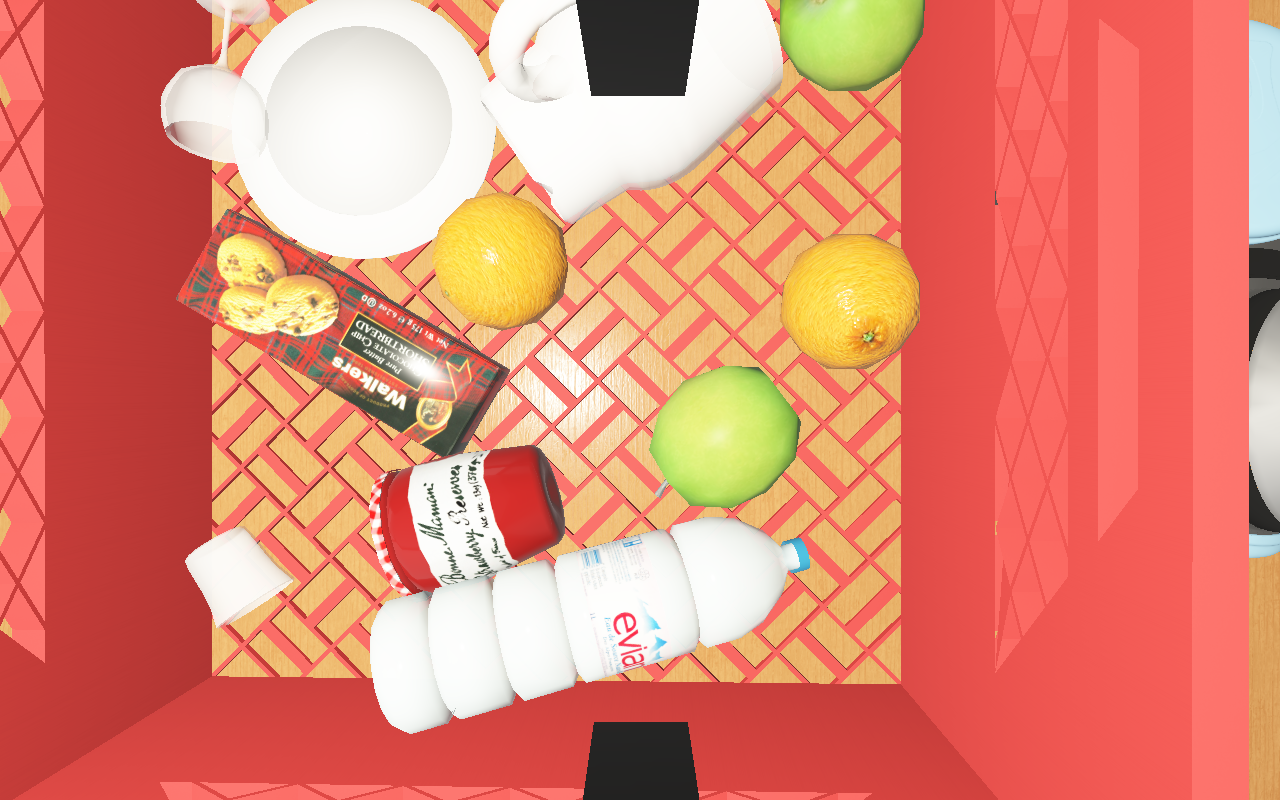
Objects in the scene:
carafe
water bottle
apple
apple
orange
wineglass
honey jar
jam jar
cereal box